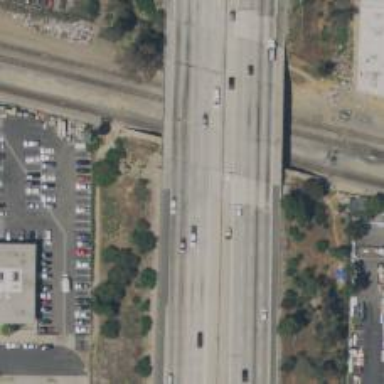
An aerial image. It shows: Motorway bridge.